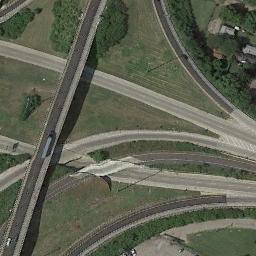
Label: overpass